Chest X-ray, PA view. Patient: 21 years old, sex F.
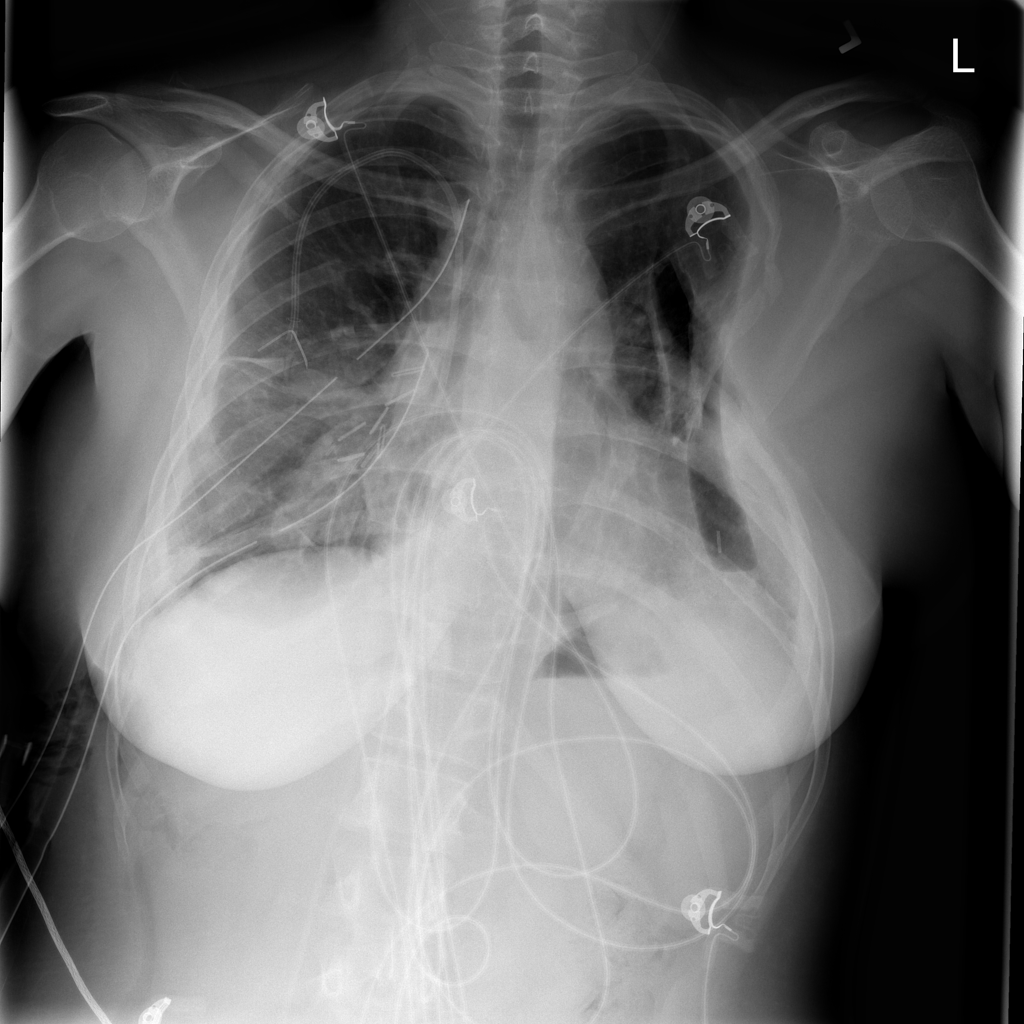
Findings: No Finding